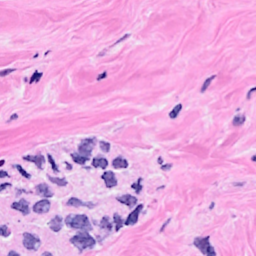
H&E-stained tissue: Breast